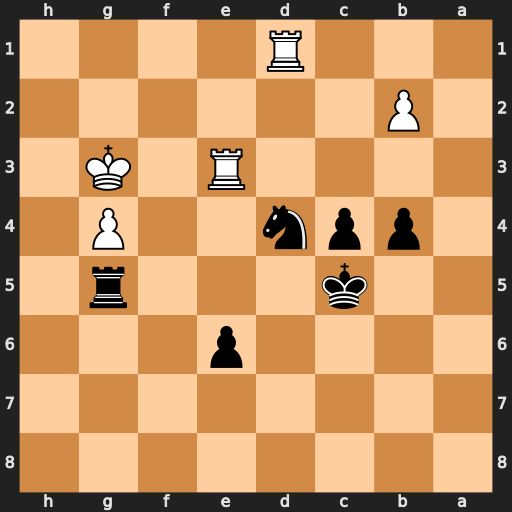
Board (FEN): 8/8/4p3/2k3r1/1ppn2P1/4R1K1/1P6/3R4
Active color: b
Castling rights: -
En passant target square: -
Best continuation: Nf5+ Kf2 Nxe3